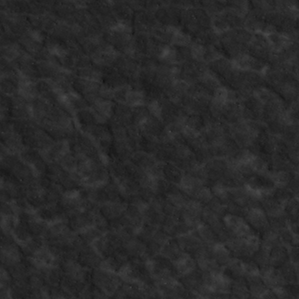
Label: non_frost